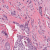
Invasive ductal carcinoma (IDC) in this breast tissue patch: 1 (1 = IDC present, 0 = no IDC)